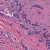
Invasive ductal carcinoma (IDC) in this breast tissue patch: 1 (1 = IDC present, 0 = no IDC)